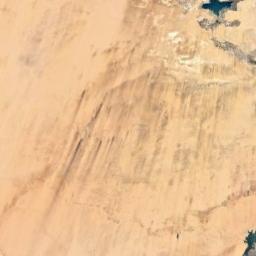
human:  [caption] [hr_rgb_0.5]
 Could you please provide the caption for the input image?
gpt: There are many lines in the desert .

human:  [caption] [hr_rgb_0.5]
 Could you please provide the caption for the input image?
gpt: It is a large piece of yellow desert beside a lake .

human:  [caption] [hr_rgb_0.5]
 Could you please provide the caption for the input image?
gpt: The yellow desert is next to a lake .

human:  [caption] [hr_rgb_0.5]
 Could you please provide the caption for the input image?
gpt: The desert has yellow sand, Some decayed rocks and flat terrain and two lakes are also in the desert .

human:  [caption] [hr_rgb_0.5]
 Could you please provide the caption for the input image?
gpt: A yellow desert with some blue lakes .